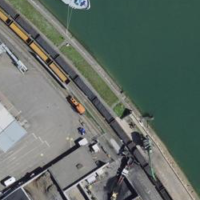
EUNIS habitat code: 57
Species observed at this site:
Cymbalaria muralis